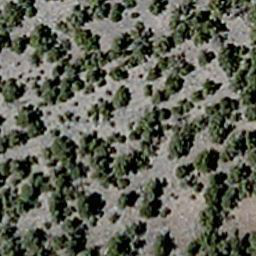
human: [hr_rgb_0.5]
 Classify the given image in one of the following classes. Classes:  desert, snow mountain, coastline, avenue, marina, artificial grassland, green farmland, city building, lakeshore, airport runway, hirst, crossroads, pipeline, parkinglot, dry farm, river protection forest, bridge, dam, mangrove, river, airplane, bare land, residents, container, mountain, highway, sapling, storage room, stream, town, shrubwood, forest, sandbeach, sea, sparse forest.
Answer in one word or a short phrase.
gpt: sparse forest